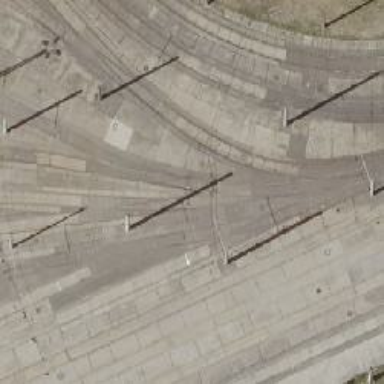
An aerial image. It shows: Railway switch.